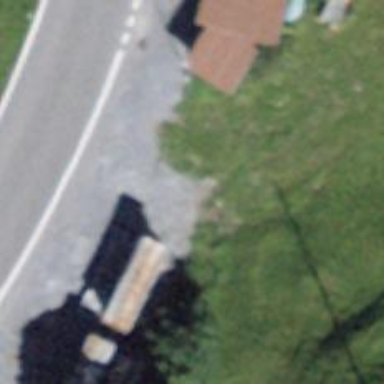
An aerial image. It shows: Bus stop with platform for public transport.